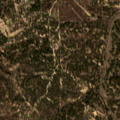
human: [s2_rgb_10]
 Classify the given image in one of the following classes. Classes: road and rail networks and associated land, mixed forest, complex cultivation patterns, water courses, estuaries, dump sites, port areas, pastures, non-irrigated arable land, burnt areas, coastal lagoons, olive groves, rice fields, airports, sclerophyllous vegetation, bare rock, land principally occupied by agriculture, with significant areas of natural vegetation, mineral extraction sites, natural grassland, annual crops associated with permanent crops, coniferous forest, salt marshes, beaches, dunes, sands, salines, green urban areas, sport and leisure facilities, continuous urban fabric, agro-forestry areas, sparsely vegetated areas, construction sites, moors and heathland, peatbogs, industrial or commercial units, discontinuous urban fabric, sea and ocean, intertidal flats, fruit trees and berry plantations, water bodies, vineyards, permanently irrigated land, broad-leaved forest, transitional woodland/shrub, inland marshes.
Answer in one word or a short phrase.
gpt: agro-forestry areas, broad-leaved forest